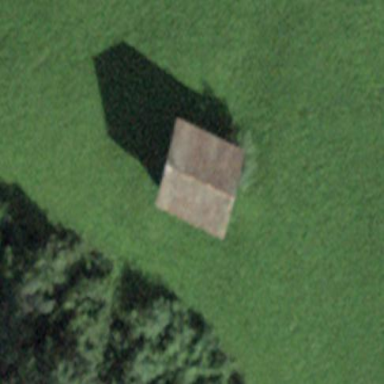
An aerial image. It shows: Rural barn.